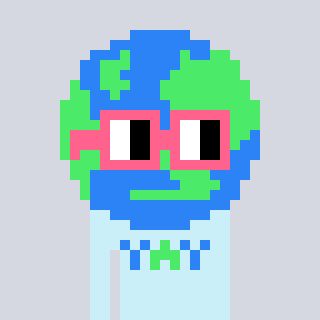
a pixel art character with square pink glasses, a earth-shaped head and a cold-colored body on a cool background